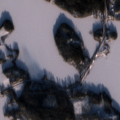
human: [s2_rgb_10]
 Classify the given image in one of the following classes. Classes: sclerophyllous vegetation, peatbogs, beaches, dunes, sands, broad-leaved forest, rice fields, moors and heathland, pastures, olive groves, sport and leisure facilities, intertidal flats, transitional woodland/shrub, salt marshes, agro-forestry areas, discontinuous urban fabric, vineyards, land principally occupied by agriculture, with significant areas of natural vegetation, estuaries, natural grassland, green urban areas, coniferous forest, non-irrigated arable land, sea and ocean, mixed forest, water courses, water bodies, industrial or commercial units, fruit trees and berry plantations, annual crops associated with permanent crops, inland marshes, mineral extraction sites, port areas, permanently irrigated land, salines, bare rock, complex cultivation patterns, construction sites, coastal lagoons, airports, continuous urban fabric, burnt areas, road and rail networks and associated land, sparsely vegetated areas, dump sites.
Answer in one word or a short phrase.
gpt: coniferous forest, mixed forest, water bodies